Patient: sex F, age 33
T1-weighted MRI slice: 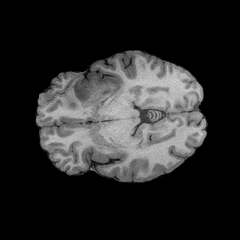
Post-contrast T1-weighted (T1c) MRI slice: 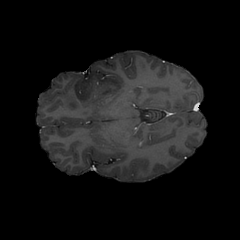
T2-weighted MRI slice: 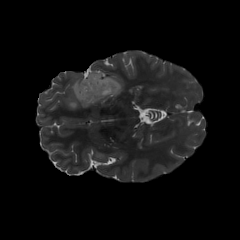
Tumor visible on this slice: yes
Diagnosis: Astrocytoma, IDH-mutant
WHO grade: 2